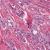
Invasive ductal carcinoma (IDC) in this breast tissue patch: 1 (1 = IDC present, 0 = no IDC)